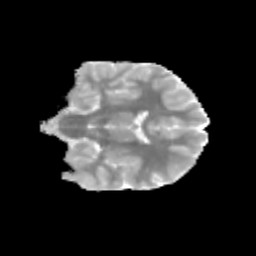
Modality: MD
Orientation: coronal
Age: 11
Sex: male
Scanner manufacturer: siemens
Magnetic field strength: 3 T
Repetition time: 3.8 s
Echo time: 0.07 s